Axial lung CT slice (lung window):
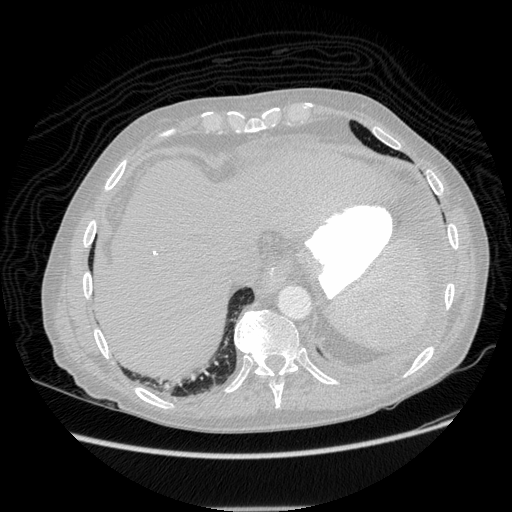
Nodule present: no